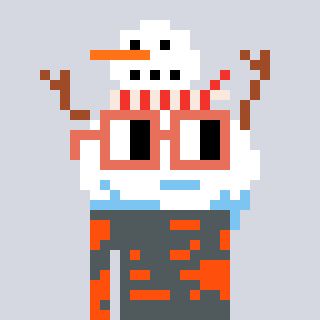
a pixel art character with square orange glasses, a snowman-shaped head and a orange-colored body on a cool background